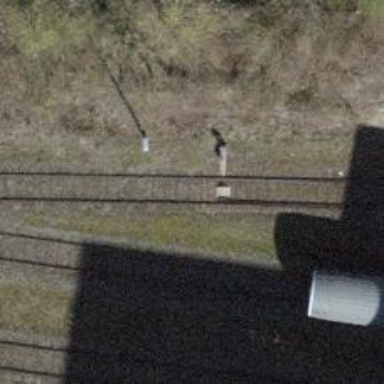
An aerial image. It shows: Railway switch.